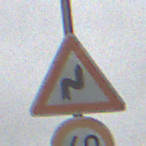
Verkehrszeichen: DoppelkurveRechts
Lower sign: Geschwindigkeit60
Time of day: Midday
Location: Outdoor (Nature)
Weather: Overcast
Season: NotSpecified
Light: Natural